Field crop: maize
Growth stage: 2
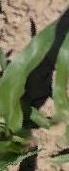
Species: maize